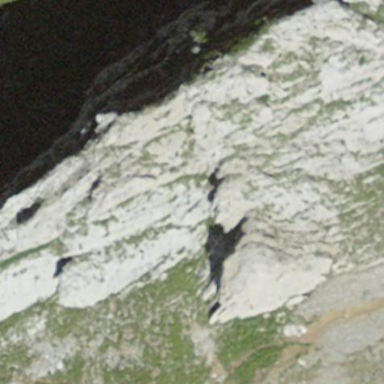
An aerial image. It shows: Landscape of bare rock.